Question: Slight oddness going on with svn...
I checked out a repositry with subclipse inside eclipse - the history looks like this:

But when I update on the command line, I get this:
'''
pool188-239$svn up
At revision 1908.
'''
Can anyone tell me why the version numbers are different for the same project?
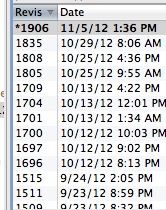
Answer: Revision 1906 is the revision where your project was last modified.
Revision 1908 is the current revision of Subversion. When you do an update on your project, the revision number returned is the current revision of Subversion.